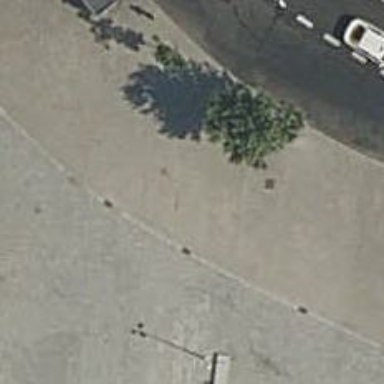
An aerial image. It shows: Footway surfaced with paving stones.